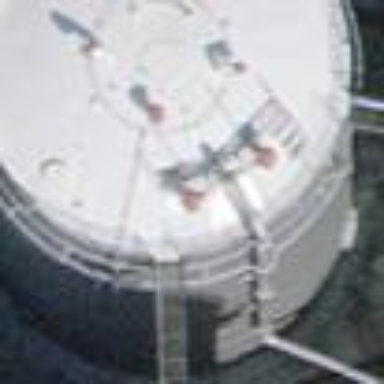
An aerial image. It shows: Storage tank building.